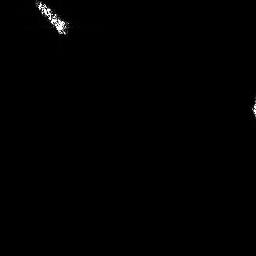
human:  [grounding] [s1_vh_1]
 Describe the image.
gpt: In the satellite image, there is  <ref>1 medium ship </ref> <box>[[12, 0, 26, 12, 0]]</box> located at top left.